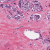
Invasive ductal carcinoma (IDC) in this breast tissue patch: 1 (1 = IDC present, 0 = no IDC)